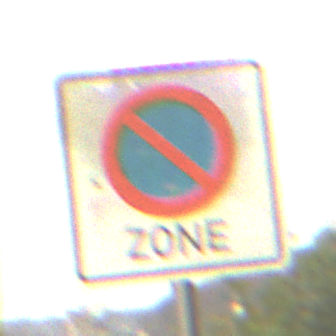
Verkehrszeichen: BeginnEingeschraenktesHalteverbotZone
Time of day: SunriseSunset
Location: Outdoor (Nature)
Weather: PartlyCloudy
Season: NotSpecified
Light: Natural